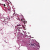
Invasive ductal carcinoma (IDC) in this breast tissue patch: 0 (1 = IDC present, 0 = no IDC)